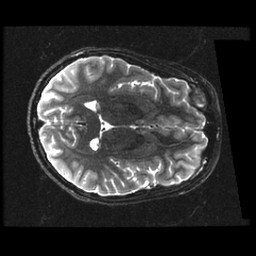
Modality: T2w
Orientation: axial
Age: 16
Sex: female
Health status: ill
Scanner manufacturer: ge
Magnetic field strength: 3 T
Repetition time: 7.5 s
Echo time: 0.1015 s